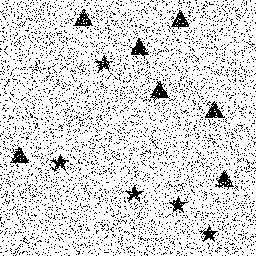
Squares: 0
Triangles: 7
Stars: 5
Total shapes: 12